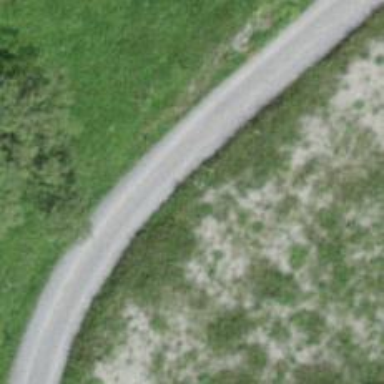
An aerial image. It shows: Well-maintained track road with grade 1 tracktype.